Question: I want to ask if there is in Visual studio 2013 a visual representation of my application like in NetBeans where i can add thing like containers or controls ex. Button or checkbox?
I know that one is Java and one is C++ (in my case).

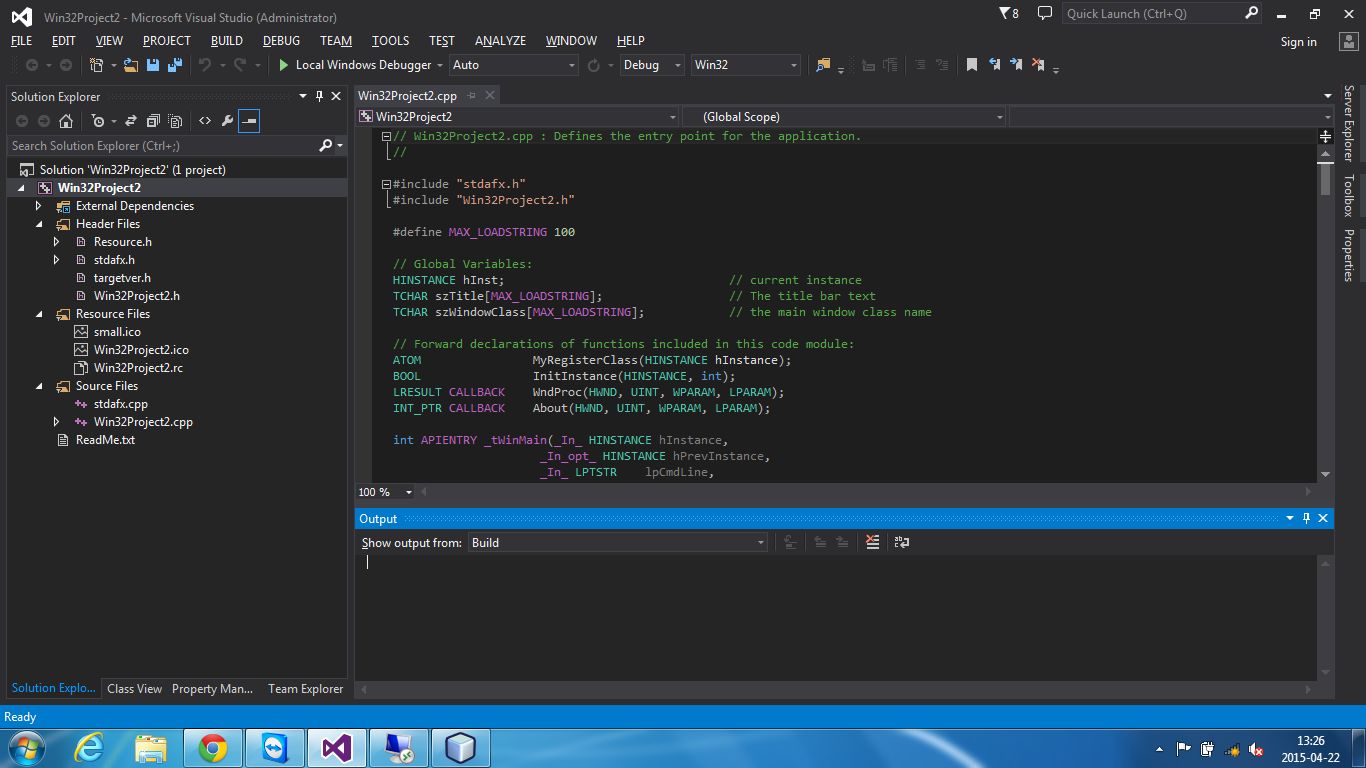
Answer: Depending on the type of project that you create, you will be presented with different options to populate the UI. If you create a xaml or winforms project, it will present a toolbox on the left hand sidebar. These elements can be dragged onto your form and events can be added via the properties window on the right hand sidebar.
It's pretty easy to use and master within an hour or so. Don't be afraid to whip up a small test project to sample the different elements available.
- Once you have completed the creation of the win32 project, you'll need to add a new windows form. You do this as so:
1. right click on the solution explorer root (possibly called Win32Project1)
2. click the add item on the popup window
3. choose new item
4. select the Visual c++ node->UI
5. choose the Windows Form item and add
Now you will see the form on screen. Next, navigate to View Toolbox (CTRL+W, X). Now choose you control (start off in the All windows forms section). From here drag the desired control onto the form and party on it :). Thereafter, it's just a matter of adding code to the events (or creating class objects and referencing them via the events)